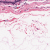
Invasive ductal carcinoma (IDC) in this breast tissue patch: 0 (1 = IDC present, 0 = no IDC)